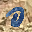
Label: 0